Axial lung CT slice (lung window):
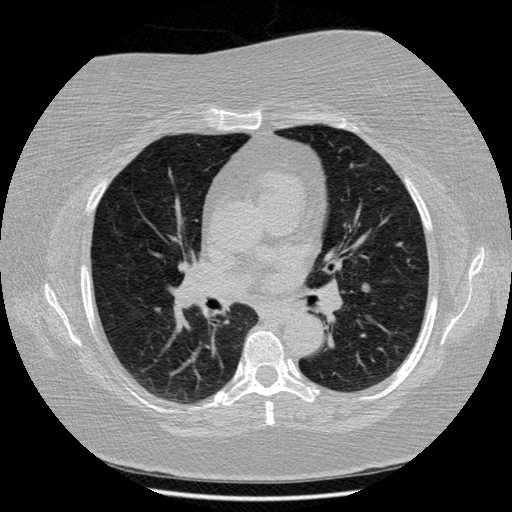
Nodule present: yes
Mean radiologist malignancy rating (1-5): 3.25